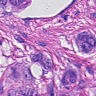
Metastatic tissue present: yes